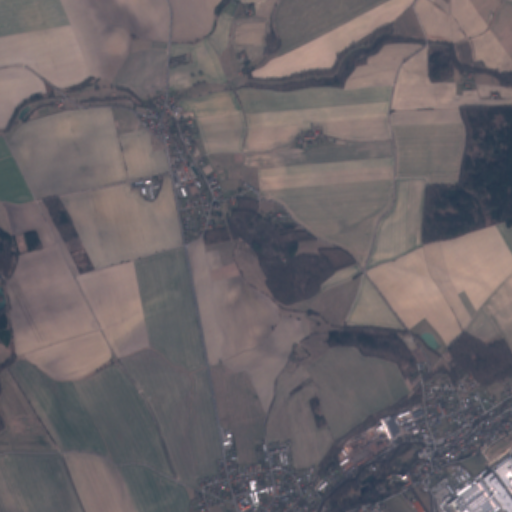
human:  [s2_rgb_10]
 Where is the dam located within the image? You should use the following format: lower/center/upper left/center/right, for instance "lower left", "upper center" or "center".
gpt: The dam is located in the lower left of the image.
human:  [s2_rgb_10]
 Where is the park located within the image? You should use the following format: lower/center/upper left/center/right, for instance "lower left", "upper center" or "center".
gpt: The park is located in the lower right of the image.
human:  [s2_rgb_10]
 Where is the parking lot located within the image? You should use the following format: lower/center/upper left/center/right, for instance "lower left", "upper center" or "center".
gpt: The parking lot is located in the lower center of the image.
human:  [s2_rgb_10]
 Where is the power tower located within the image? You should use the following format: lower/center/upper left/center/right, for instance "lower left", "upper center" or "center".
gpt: The power tower is located in the left of the image.
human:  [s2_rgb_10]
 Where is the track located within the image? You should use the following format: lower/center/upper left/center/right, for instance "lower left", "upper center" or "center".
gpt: There is no track in the image.